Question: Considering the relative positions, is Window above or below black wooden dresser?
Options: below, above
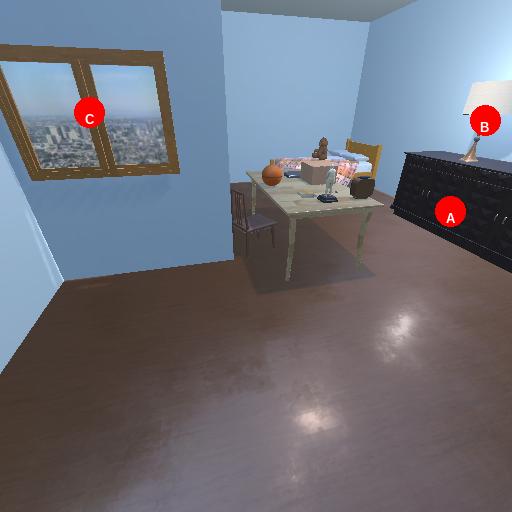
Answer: below